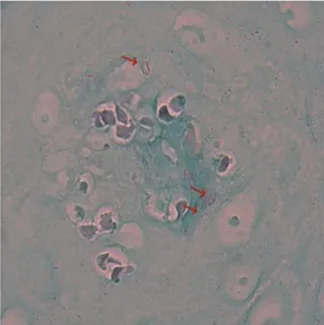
The pathology photograph of the dorsal aspect of the right middle finger joint. H&E, magnification, 100X (C, D) high magnification of acid-fast stained pathological tissue sections from the right middle finger joint showing curved red bacilli.
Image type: pathology (methenamine_silver)